Question: I have to model an association structure and the association is divided into divisions/subdivisions/sections etc. So I've created a simple Entity-Attribute Model:

I'd like to use rail's single-table-inheritance but it seems like this works only if the type column is a string. My question is how to achieve this with my approach? Since I'm using a foreign key as "type" I'd have to query the "type name" first. Has anybody done this before?
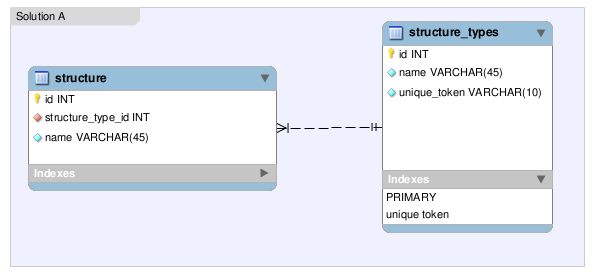
Answer: I would recommend adding a String "type" attribute to your structure table to satisfy single table inheritance, and to add before_save callbacks to set correct values on either table.
Say you have a StructureType with name "Basic". In Rails that means you'd want to have class hierarchy:
Structure < ActiveRecord::Base
BasicStructure < Structure
In Structure class add:
'''
before_create :set_structure_type_fk
def set_structure_type_fk
self.structure_type = StructureType.find_by_name(\
self.class.name.gsub(/Structure/, '').downcase)
end
'''
Hope this helps.
Note that this approach means that StructureType.name should be immutable: once created it should never be changed, except by a database migration that updates both tables correspondingly.
K